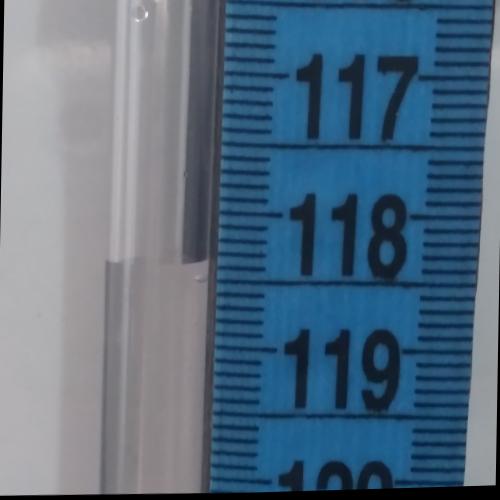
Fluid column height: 118.4 cm